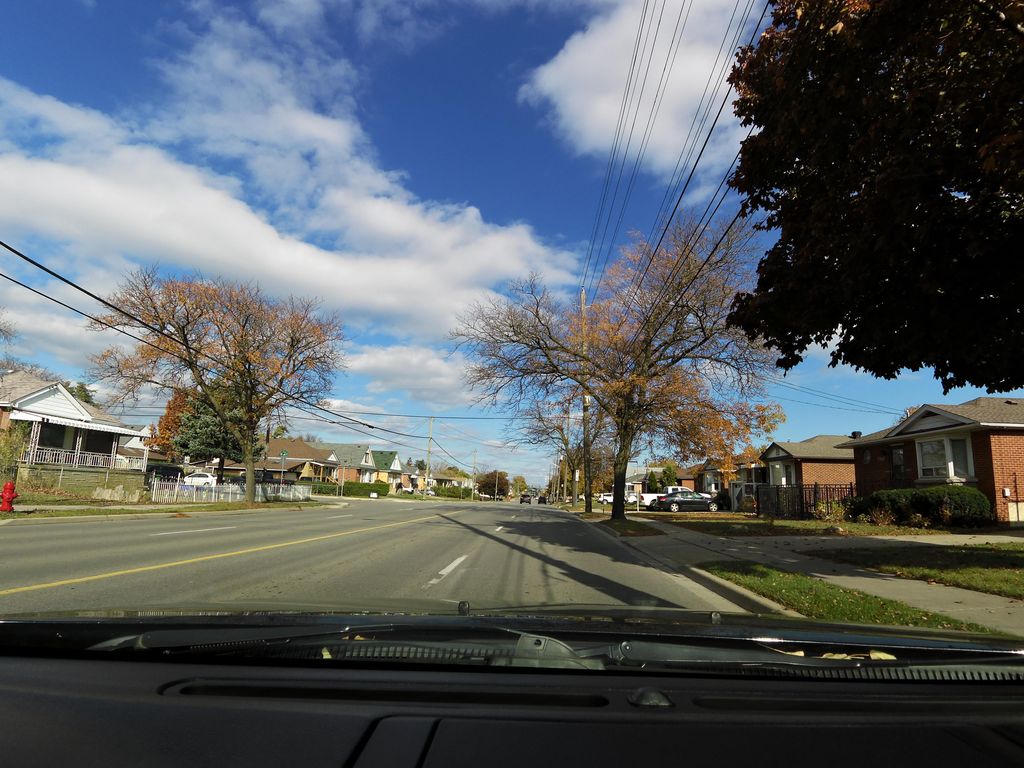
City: hamilton